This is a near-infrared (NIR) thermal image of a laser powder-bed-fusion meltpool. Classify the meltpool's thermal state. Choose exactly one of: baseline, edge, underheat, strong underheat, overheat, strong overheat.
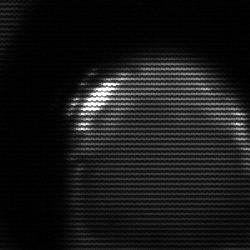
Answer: edge